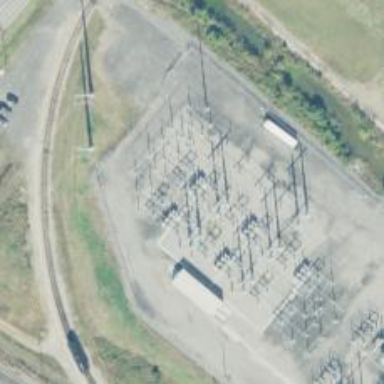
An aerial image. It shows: Switch used for power control.